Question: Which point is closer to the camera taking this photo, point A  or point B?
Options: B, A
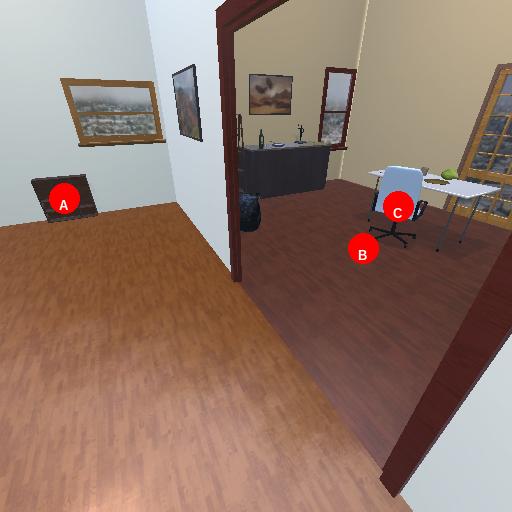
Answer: B